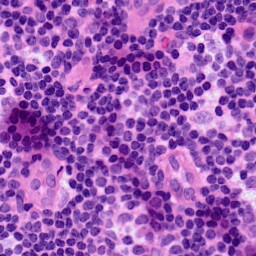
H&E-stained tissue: LymphNode